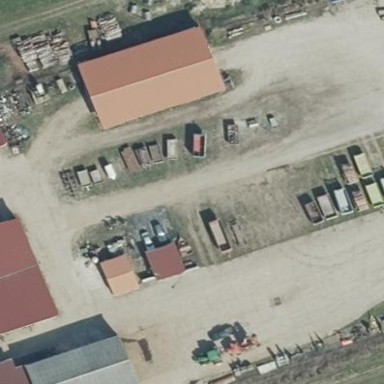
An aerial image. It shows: Farmyard area.